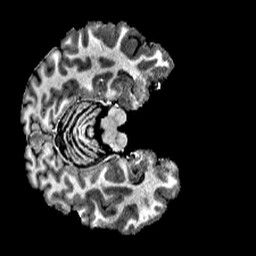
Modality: T1w
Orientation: axial
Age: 25
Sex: male
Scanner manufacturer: siemens
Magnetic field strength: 6.98 T
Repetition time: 6 s
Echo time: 0.00302 s